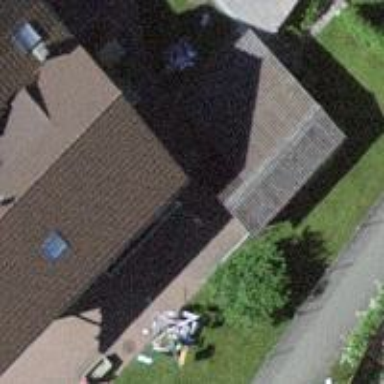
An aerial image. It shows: Garage.